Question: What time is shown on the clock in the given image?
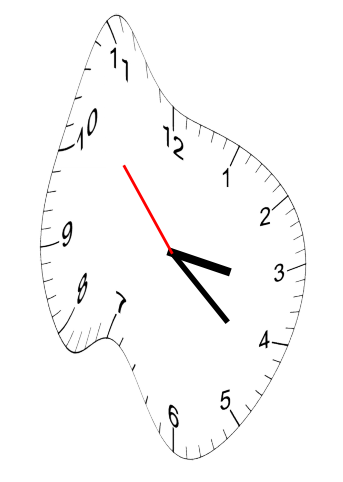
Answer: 03:21:53